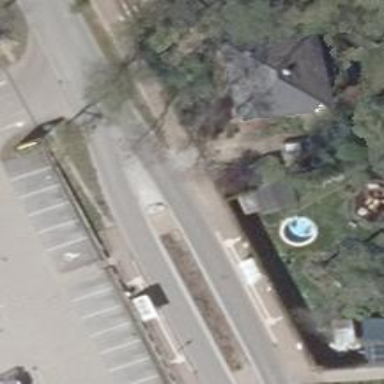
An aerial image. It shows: Platform at public transport location with shelter.